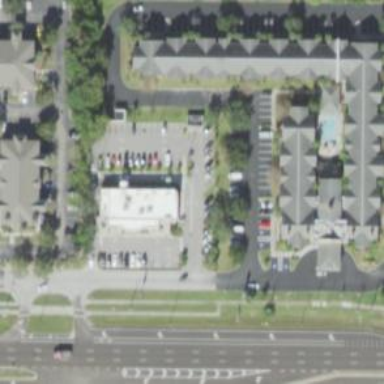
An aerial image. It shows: Hotel building.